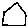
Label: house